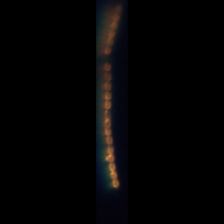
Taxon: Chaetoceros
Group: Diatoms